Question: i am confused about how to extract values from a query, and place them into specific variable, when i don't know before hand what the name of the value will be.
it might be easier to show you what i mean.
the images below are the returned values, grouped by heading i.e Total_responded, Percent_responded etc.

so the first row will have under the column Responce the value with a of 16.66667.
however the next row will have under column $scrambled with a of 83.333333
i now want to place each of these values into individual variables like:
'''
$poached , $poachedPercentage, $scrambled, $scrambledPercentage etc
'''
i attempted to do it below, but produced the wrong figures. this is also not a cost effective way to do it. so, i would really appricaite some advice on how to extract the values
'''
$getPollResult = results();
while ($row = mysqli_fetch_array ($getResult , MYSQLI_ASSOC))
{
$responce = safe_output(round($row['RESPONCE']));
$percentage = safe_output(round($row['Percent_responded']));
if($responce = 'Poached')
{
$percentageOne = $percentage;
$poached = $responce;
}
if ($responce = 'Scrambled')
{
$percentageTwo = $percentage;
$scrambled = $responce;
}
// echo " $percentagePoached $percentageScrambled ";die();
}
'''
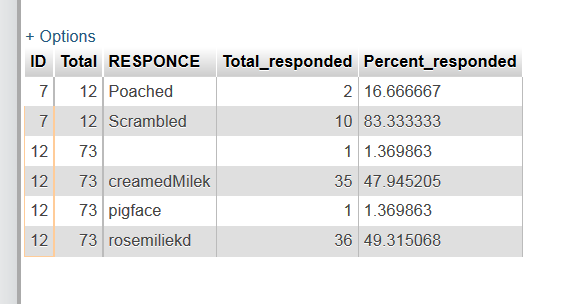
Answer: Use
'''
$responce = trim($row['RESPONCE']);
'''
Instead Of
'''
$responce = safe_output(round($row['RESPONCE']));
'''
> Also, Change in if condition '=' to '=='.